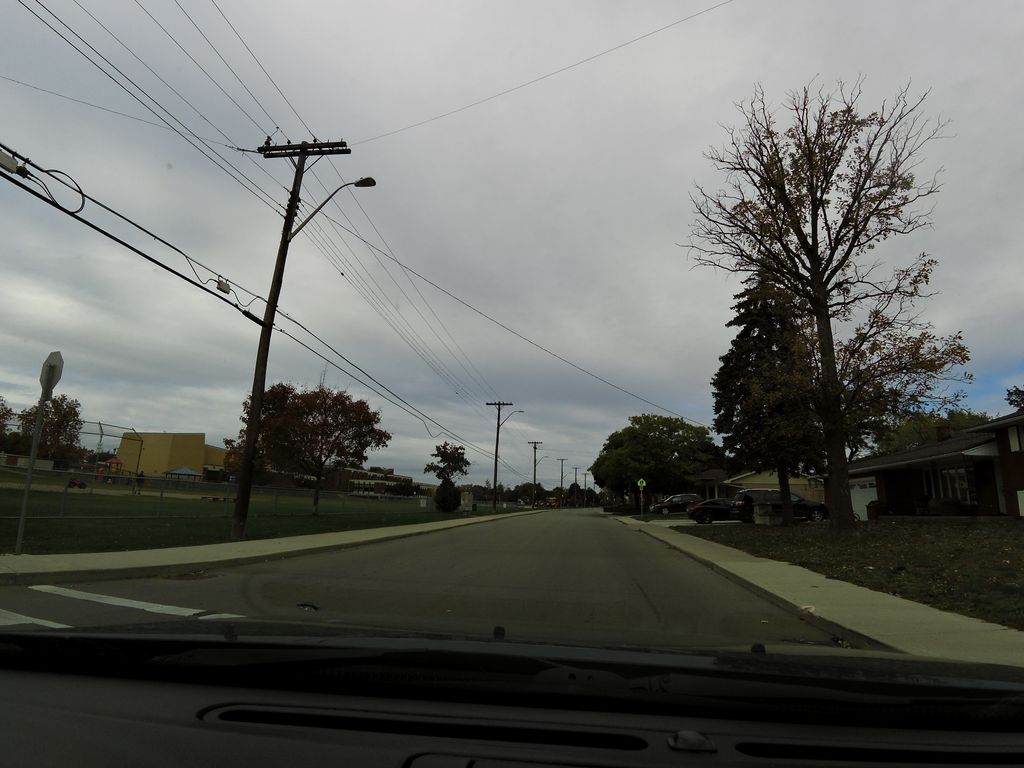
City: hamilton